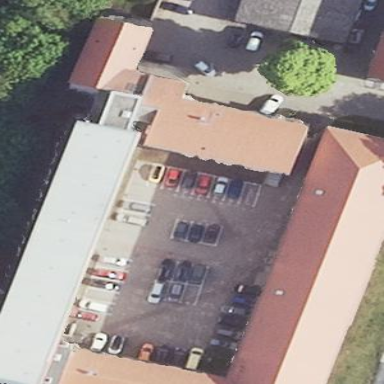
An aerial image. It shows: Public building.